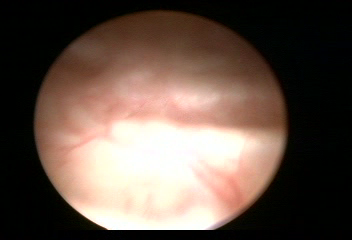
Modality: WLC
Class: Normal mucosa
Bladder cancer association: No